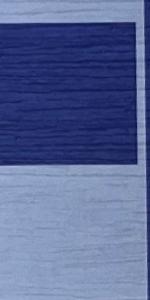
Label: Empty